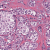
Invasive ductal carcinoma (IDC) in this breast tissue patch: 1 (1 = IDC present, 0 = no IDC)